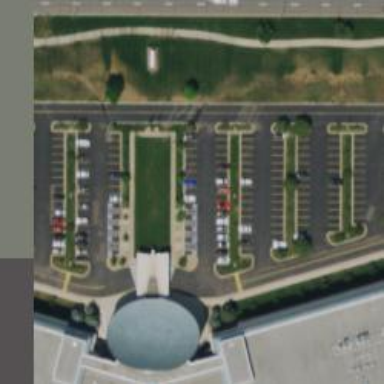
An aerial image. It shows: Parking space.